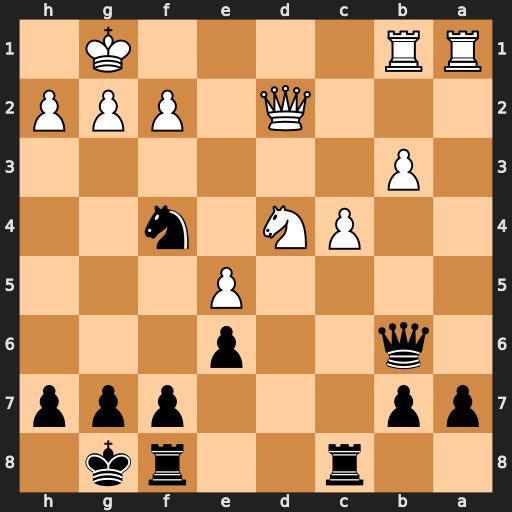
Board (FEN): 2r2rk1/pp3ppp/1q2p3/4P3/2PN1n2/1P6/3Q1PPP/RR4K1
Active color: b
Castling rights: -
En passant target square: -
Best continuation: Qxd4 Qxd4 Ne2+ Kf1 Nxd4